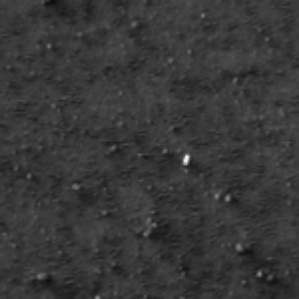
Label: frost